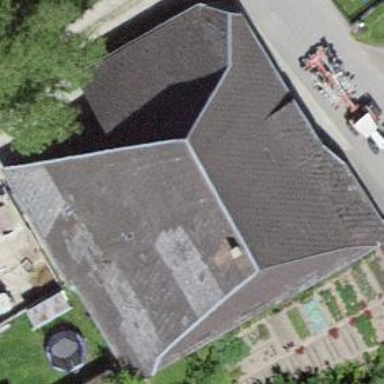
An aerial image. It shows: Farm building.